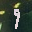
Label: 9